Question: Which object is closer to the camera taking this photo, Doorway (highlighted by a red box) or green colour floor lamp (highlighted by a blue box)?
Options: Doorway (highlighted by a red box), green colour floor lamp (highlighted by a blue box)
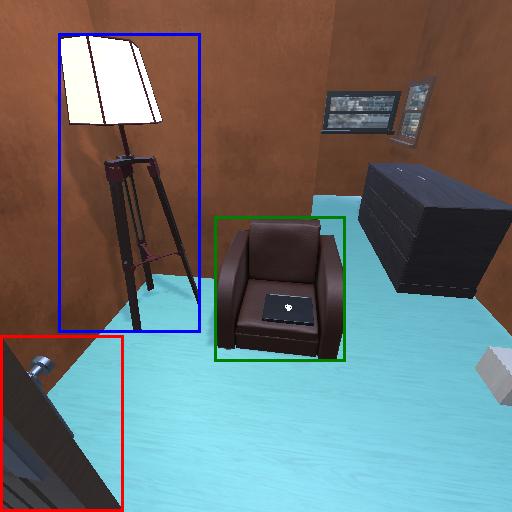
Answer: Doorway (highlighted by a red box)